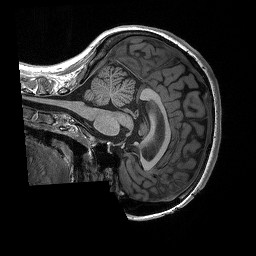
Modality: T1w
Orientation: sagittal
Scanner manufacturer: siemens
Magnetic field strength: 3 T
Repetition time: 2.3 s
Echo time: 0.00294 s